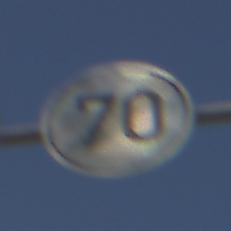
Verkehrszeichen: EndeGeschwindigkeit70
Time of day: MorningAfternoon
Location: Outdoor (Urban)
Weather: Clear
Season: NotSpecified
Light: Natural